Question: I have a series of text boxes in a table to gather input as below:

The user will input a target and actual value for each measurement point they require. I would then like to validate the actual values against the target values based upon the tolerance inputted in the tolerance textbox. The tolerance will be the same for all measurement points inputted, however the user will not always input all 10 measurement points.
I have also created a very basic class containing a function that accepts the target, actual and tolerance values then returns a Boolean depending on whether the actual value is within tolerance. I realise I could use this with a ruck load of if statements to check each textbox for input then use the class to perform the validation, however this seems like a lot of code repetition and a bit crude. My question being is there a better way I can perform this validation?
Class content
'''
Public Class TolerenceHelper
Public Function IsInTolerence(ByVal target As Integer, ByVal actual As Integer, ByVal tolerence As Integer) As Boolean
Dim upper As Integer = target + tolerence
Dim lower As Integer = target - tolerence
If actual < lower OrElse actual > upper Then
Return False
Else
Return True
End If
End Function
'''
Calling the function as below:
'''
Dim m1 As TolerenceHelper
Dim flag As Boolean = True
m1 = New TolerenceHelper
If m1.IsInTolerence(Integer.Parse(txtT1.Text), Integer.Parse(txtA1.Text), Integer.Parse(txtTolerance.Text)) = False Then
flag = False
End If
If flag = False Then
lblTest.Text = "Out of tolerance"
Else
lblTest.Text = "In tolerance"
End If
'''
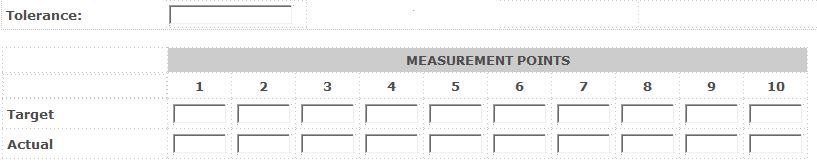
Answer: Your helper method seems to be ok, but you haven't shown the important part that you want to improve. The part where you load all textboxes and check whether they are valid or not.
Here is an approach that uses a custom class 'Measurement'. You can use
'''
Math.Abs(target.Value - actual.Value) <= tolerance
'''
to determine if the value is valid according to the target and the tolerance.
'''
Public Class Measurement
Public Property Tolerance As Int32
Public Property Target As Int32
Public Property Value As Int32
Public ReadOnly Property IsValid As Boolean
Get
Return Math.Abs(Target - Value) <= Tolerance
End Get
End Property
End Class
'''
I would add all textboxes into the same container control like a 'Panel'. Then you could use 'Enumerable.OfType' to find the relevant textboxes. I use 'Enumerable.Zip' to bring the values and the targets together. Use 'Int32.TryParse' to validate the text.
'''
Dim tolerance As Int32
If Not Int32.TryParse(txtTolerance.Text, tolerance) Then
lblTest.Text = "Enter a valid tolerance! Tolerance must be a positive integer(incl. zero)."
Return
End If
Dim value As Int32
Dim allTxtTarget = From txt In Me.PnlMeasurement.Controls.OfType(Of TextBox)()
Where txt.ID Like "txtT#*" AndAlso Int32.TryParse(txt.Text, value)
Let x = New With {.TextBox = txt, .Value = value, .Type = "Target", .Number = txt.ID.Substring(4)}
Order By x.Number
Select x
Dim allTxtActual = From txt In Me.PnlMeasurement.Controls.OfType(Of TextBox)()
Where txt.ID Like "txtA#*" AndAlso Int32.TryParse(txt.Text, value)
Let x = New With {.TextBox = txt, .Value = value, .Type = "Value", .Number = txt.ID.Substring(4)}
Order By x.Number
Select x
Dim allMeasurements = allTxtTarget.Zip(allTxtActual,
Function(target, actual) New Measurement With {
.Tolerance = tolerance,
.Target = target.Value,
.Value = actual.Value
}).ToList()
'''
Output the results:
'''
For i As Int32 = 0 To allMeasurements.Count - 1
Dim m = allMeasurements(i)
Console.WriteLine("Measurement {0}: Tolerance:{1} Target:{2} Value:{3} Valid:{4}",
i+1, tolerance, m.Target, m.Value, m.IsValid)
Next
'''
If you actually need to check if all or at least one measurement is valid you can use:
'''
Dim allValid = allMeasurements.All(Function(m) m.IsValid)
Dim anyValid = allMeasurements.Any(Function(m) m.IsValid)
'''
or to find the highest valid measurement:
'''
Dim validMeasurements = From m In allMeasurements
Where m.IsValid
Order By m.Value Descending
Dim highestMeasurement = validMeasurements.FirstOrDefault()
'''